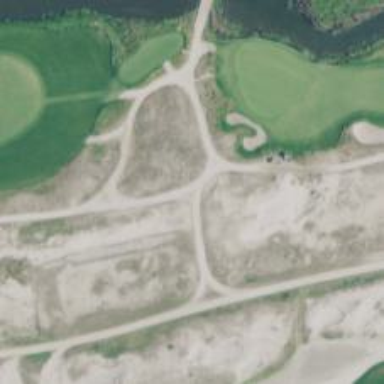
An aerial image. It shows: Path used for both walking and golf.